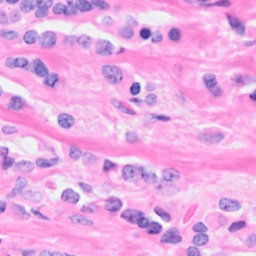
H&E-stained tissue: Breast